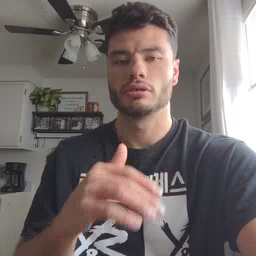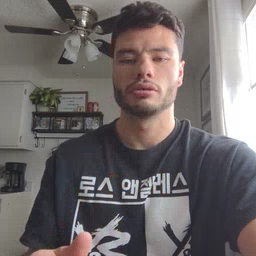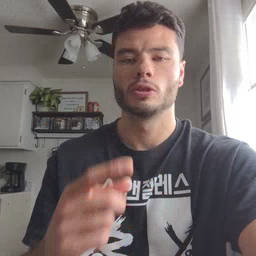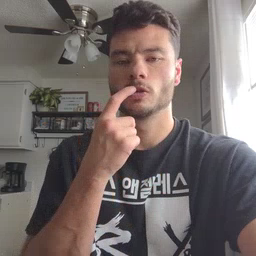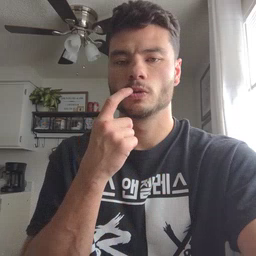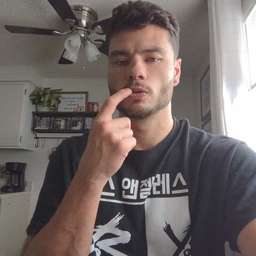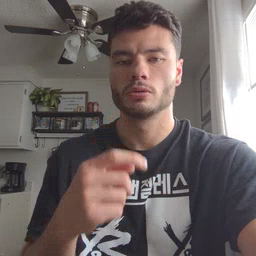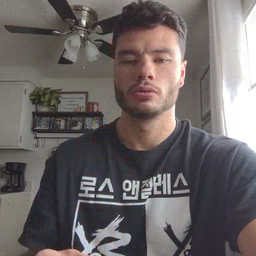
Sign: tooth